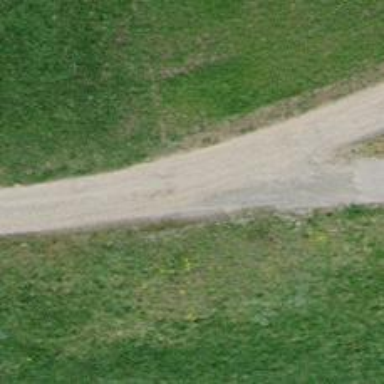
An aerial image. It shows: Track with compacted grade 2 surface.